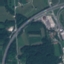
Land use / land cover class: Highway